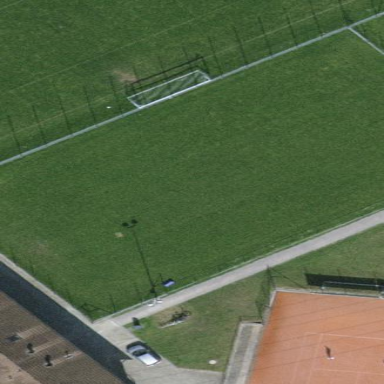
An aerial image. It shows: Soccer pitch with grass surface for leisure and sports.